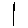
Label: line